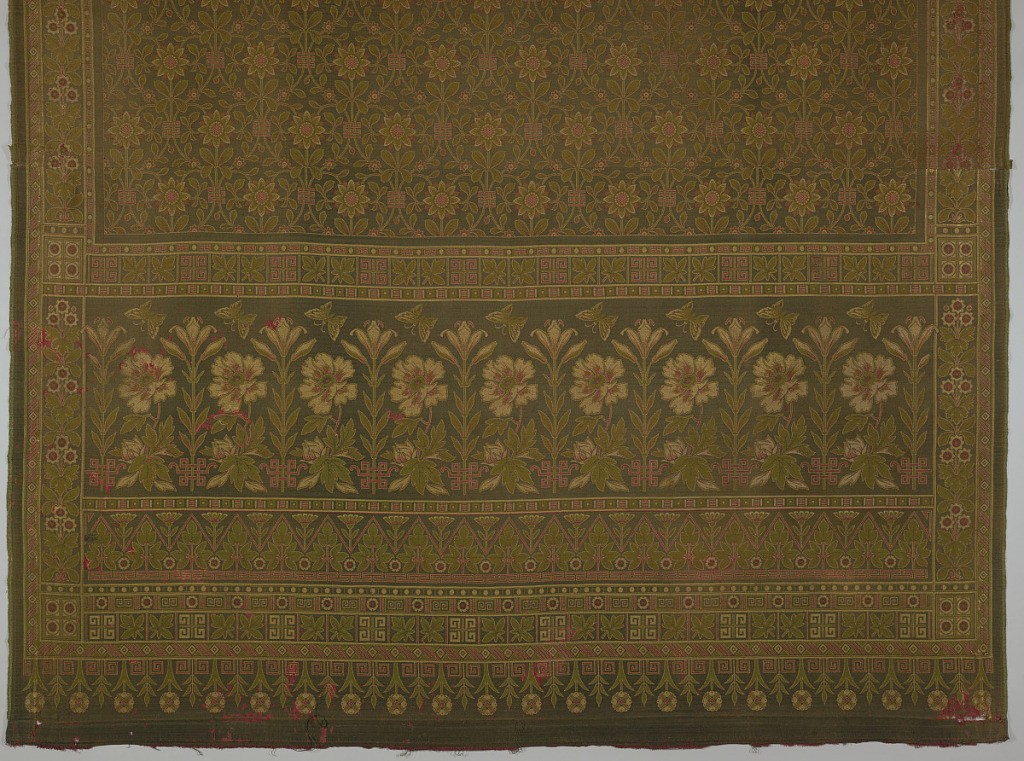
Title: Panel
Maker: Bruce James Talbert, Scottish, 1838–1881
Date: ca. 1870
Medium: cotton, linen, wool Technique: 2&2 broken twill and 1\3 twill with complementary wefts (yellow linen, green wool and brown wool) and inner warps (red cotton). The inner warps float or interlace on the front. Only the areas which are green are 1\3 twill.
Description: Woven hanging with a wide border at bottom and continuous pattern above in muted red, yellow,green and dark brown. The border contains a lilly, a chrysanthemum and a butterfly and the guard band below a lotus-like plant. The field has a repeating pattern with full-face blossoms on a line forming an S-shaped grid.